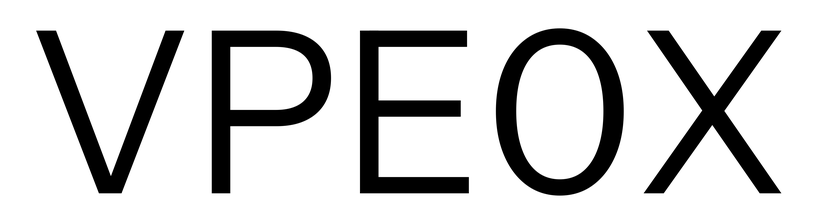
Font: InstrumentSans_Regular